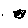
Label: cat